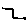
Label: hexagon